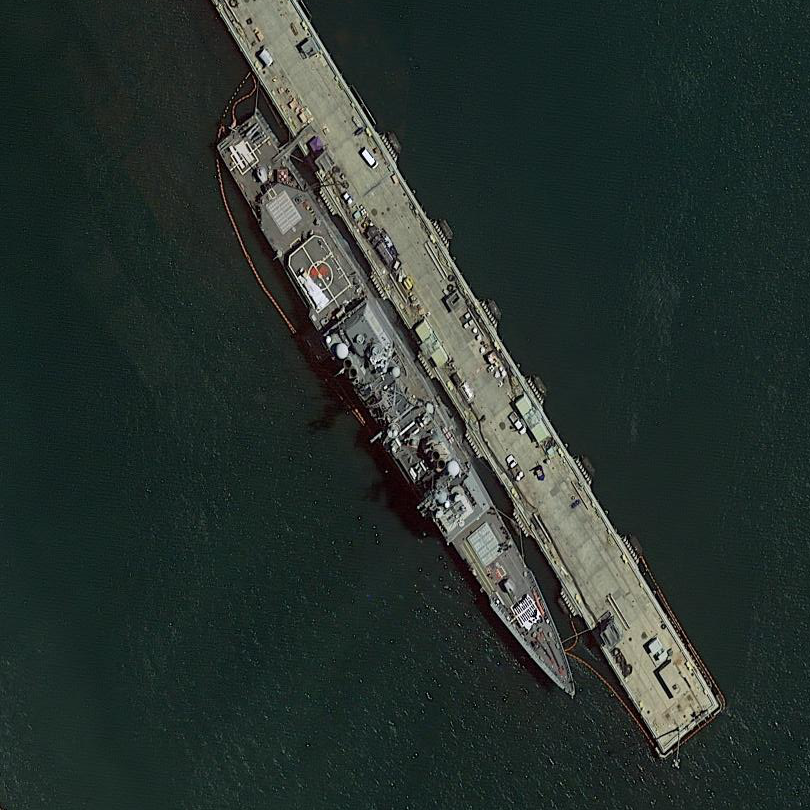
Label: cruiser